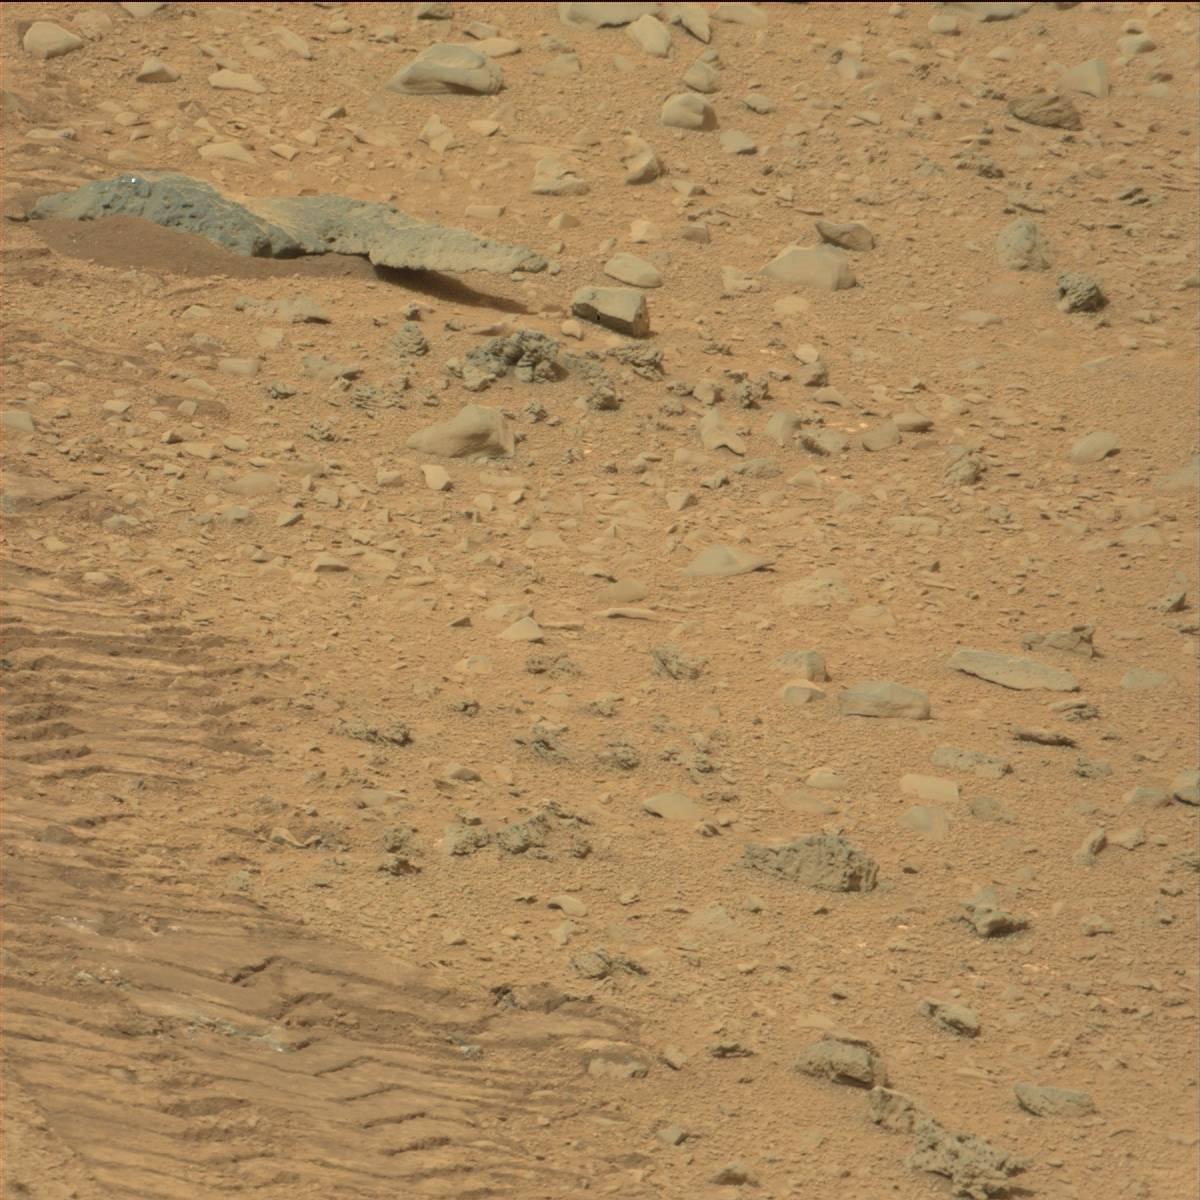
Terrain classes present: Bedrock, Sand / Soil, Track